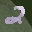
Label: 2